Question: I am working on an application called Android Glossary. In my second activity I have created a TextView which has a link embedded in it. Everything seems fine; the link is highlighted in blue. The problem is that when I click on the link, my application crashes down. I don't know what is wrong. Please help.
Code in my second activity :
'''
package com.mavenmaverick.androidglossary;
import android.net.Uri;
import android.os.Bundle;
import android.app.Activity;
import android.content.Intent;
import android.view.Menu;
import android.view.View;
import android.view.View.OnClickListener;
import android.widget.TextView;
public class CActivity extends Activity {
@Override
protected void onCreate(Bundle savedInstanceState) {
super.onCreate(savedInstanceState);
setContentView(R.layout.activity_c);
TextView link = (TextView) findViewById(R.id.link);
link.setOnClickListener(new OnClickListener() {
@Override
public void onClick(View arg0) {
Uri adress= Uri.parse("http;//www.cyanogenmod.com");
Intent browser= new Intent(Intent.ACTION_VIEW, adress);
startActivity(browser);
}
});
}
'''

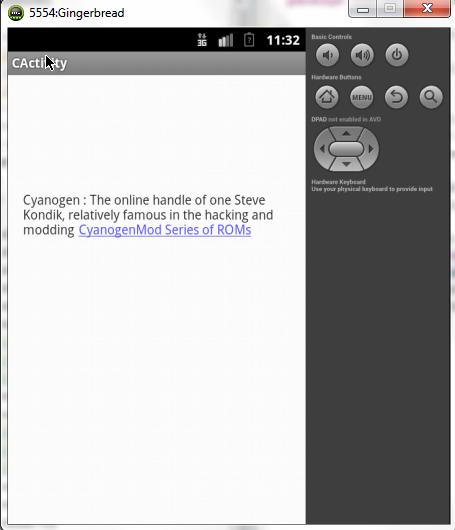
Answer: see your code
you have enter url like
'''
Uri adress= Uri.parse("http;//www.cyanogenmod.com");
'''
replace with this
'''
Uri adress= Uri.parse("http://www.cyanogenmod.com");
'''
problm is in replace with